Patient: sex F, age 35
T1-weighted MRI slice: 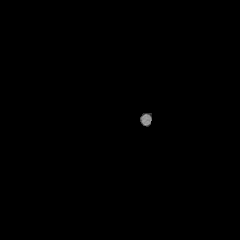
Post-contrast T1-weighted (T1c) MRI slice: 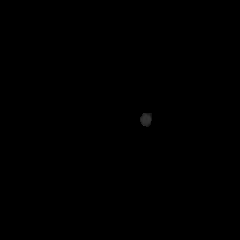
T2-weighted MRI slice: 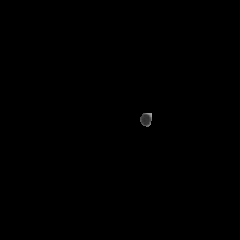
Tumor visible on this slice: no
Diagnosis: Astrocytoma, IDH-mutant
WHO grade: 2